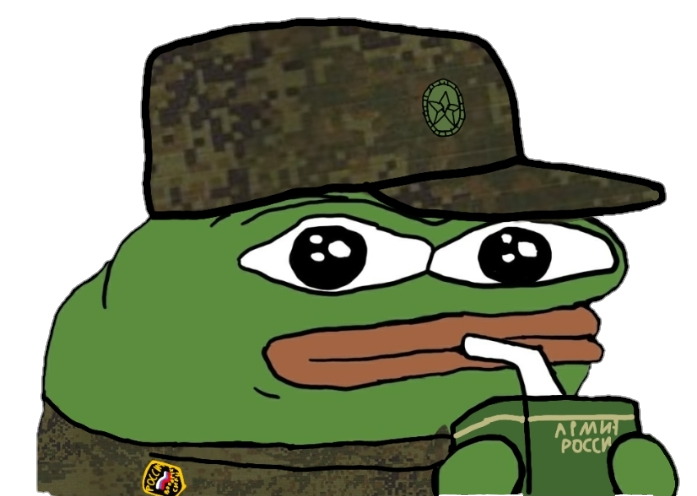
Label: 5_Pepe